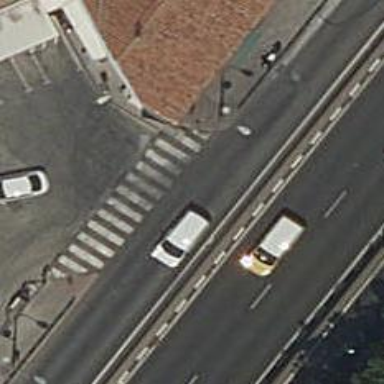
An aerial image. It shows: Uncontrolled crossing on the road.